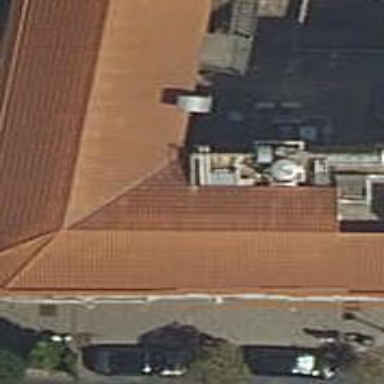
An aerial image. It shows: Restaurant.